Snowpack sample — Loveland Pass, Silver Plume, Colorado, USA (12/14/25, 10:50 AM MST)
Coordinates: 39.664, -105.882
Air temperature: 36 °F
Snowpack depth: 67 cm
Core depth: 10 cm
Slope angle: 6°, slope face: 326°
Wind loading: low
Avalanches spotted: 0
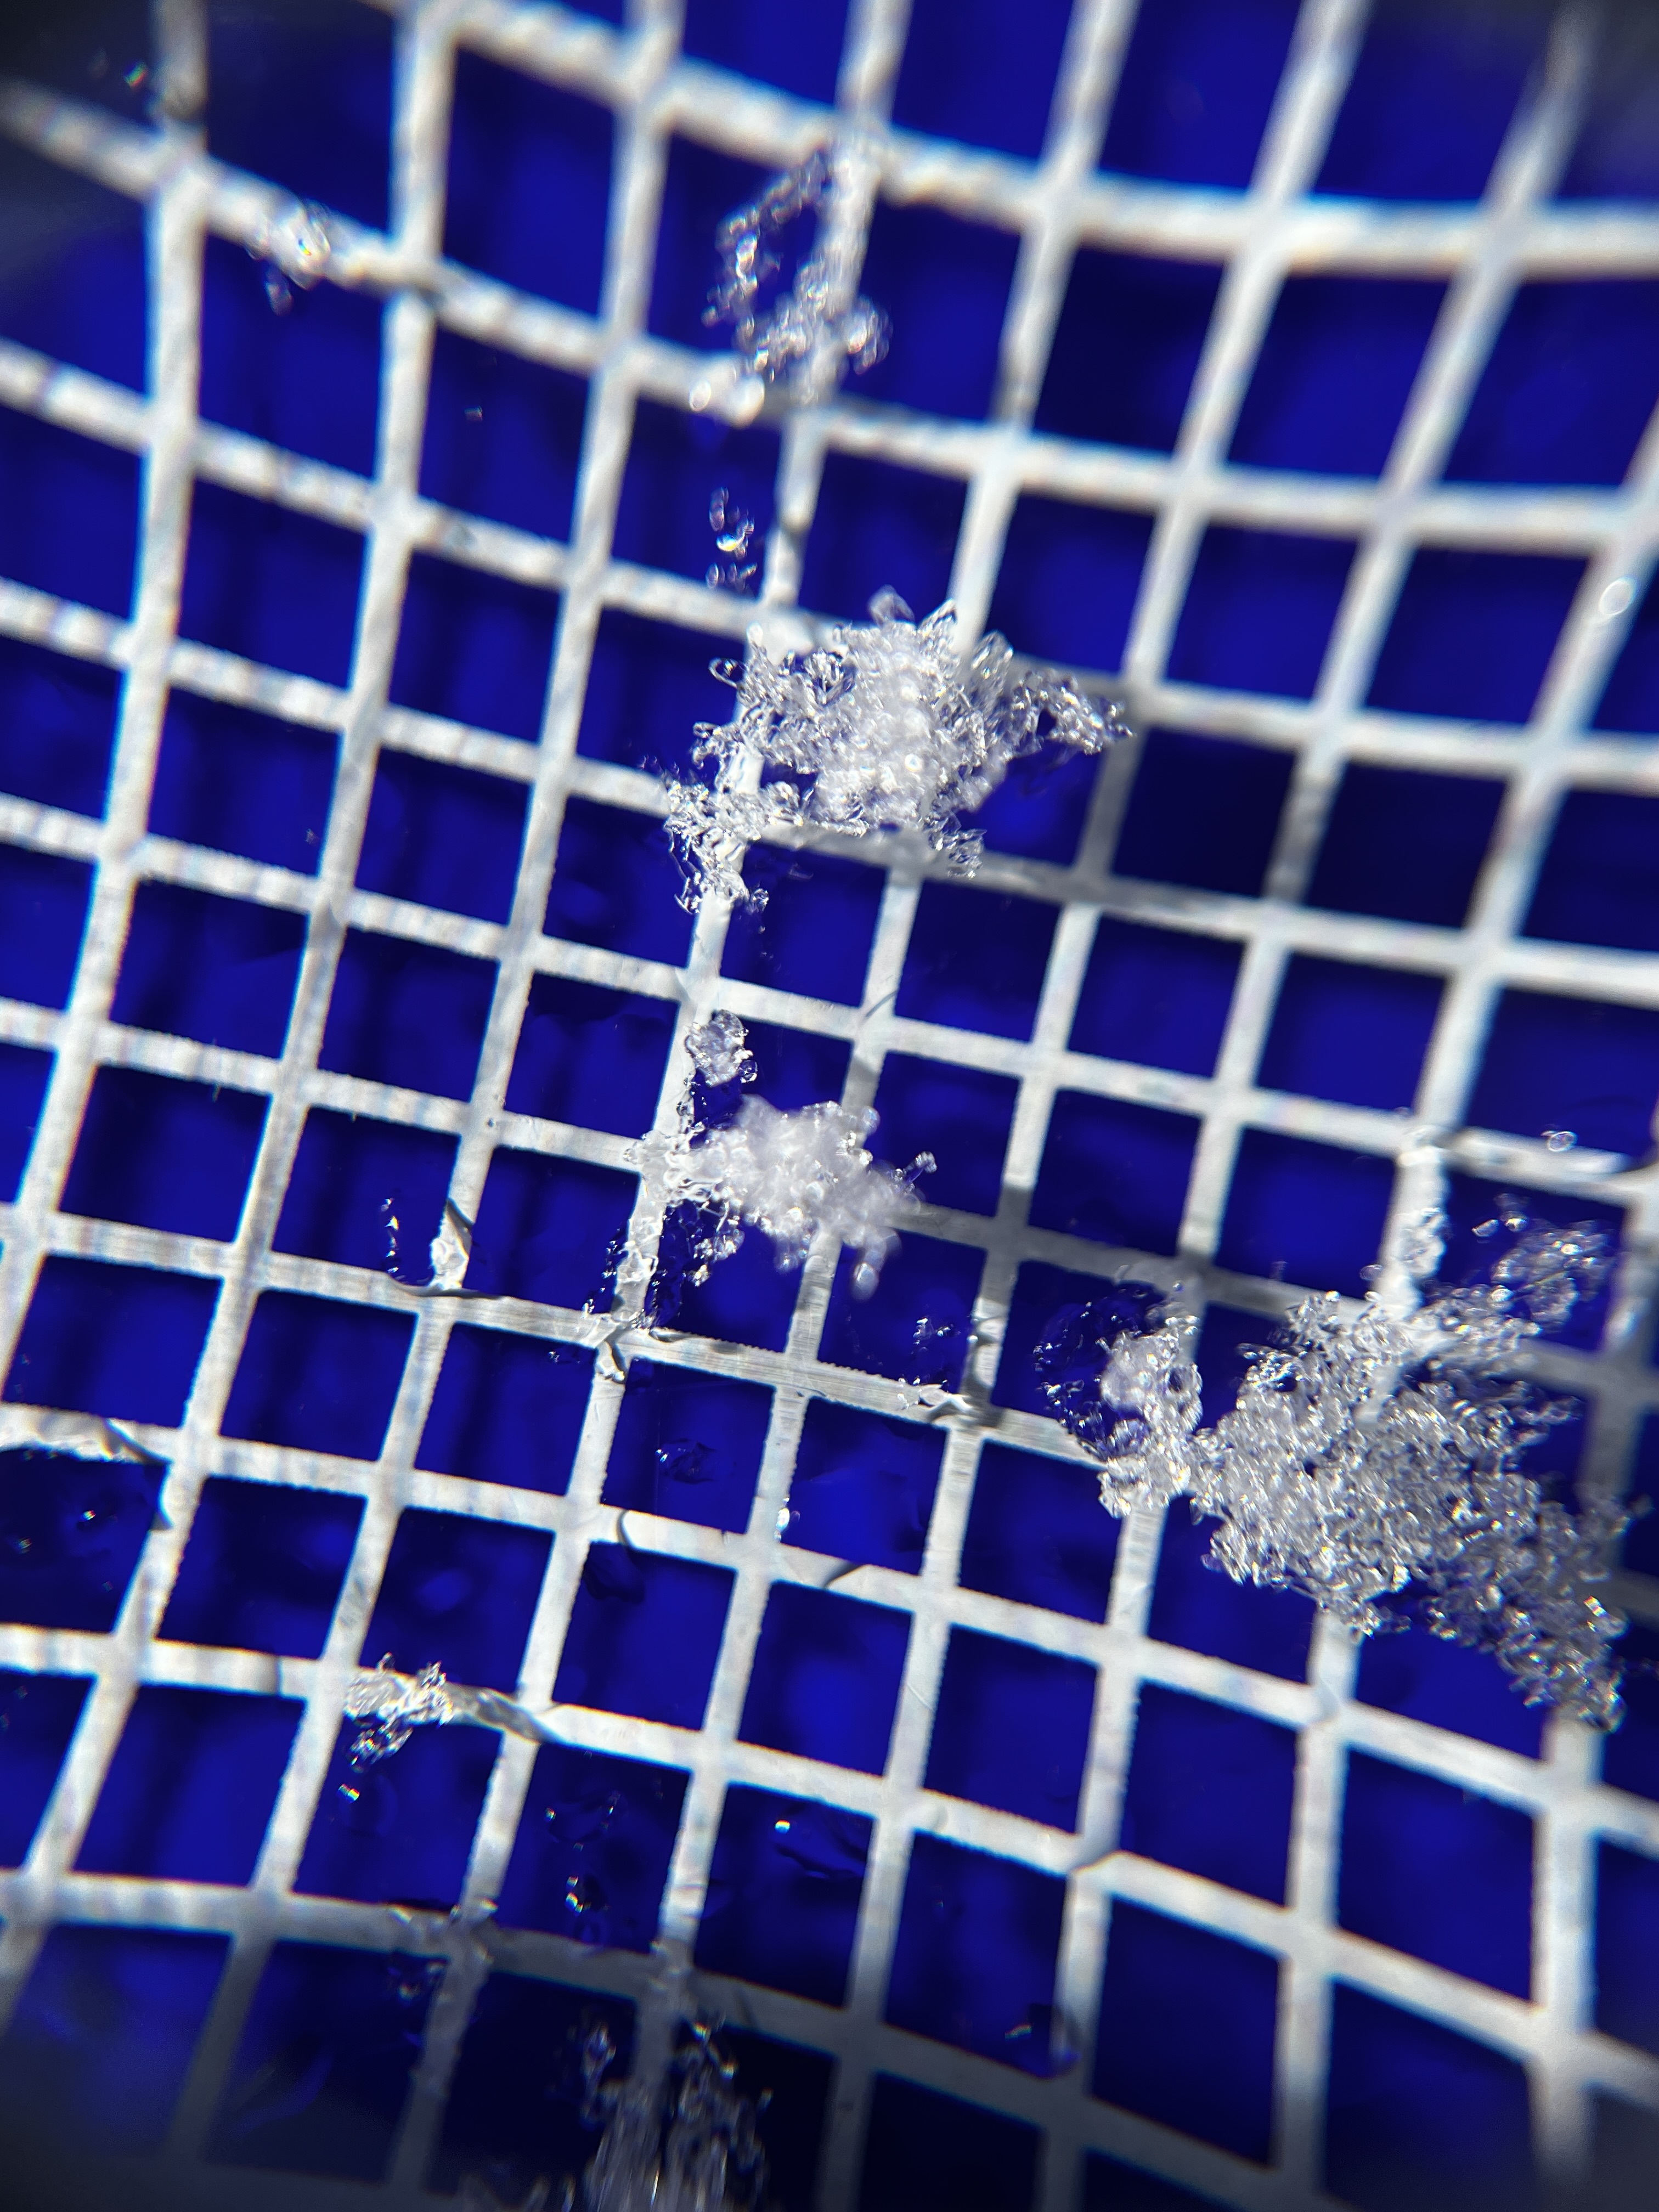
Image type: magnified_profile
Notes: No avalanches spotted, very late start to the season with minimal snowpack